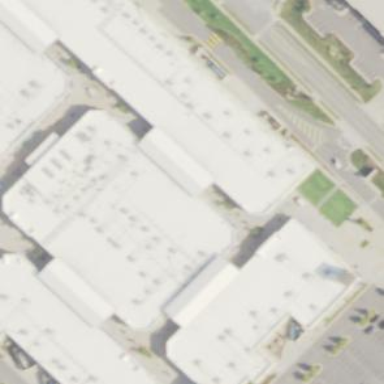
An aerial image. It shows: Retail building.